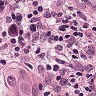
Metastatic tissue present: yes